Question: I have an ASP.NET GridView which is populated from a SQL Server database. This is working fine. My code behind is using C#.
One of the columns in the GridView contains a JQuery Progress bar and another contains a number of responses. Please see the image below:

How can I go about getting each value for the column and show this value in each rows corresponding JQuery Progress bar?
My JQuery progress bar is currently static and it generated like so:
'''
<asp:DataList runat="server" id="listResponses" DataKeyField="QuestionID" OnItemDataBound="listResponses_ItemDataBound" Width="100%">
<ItemTemplate>
<div class="question_header">
<p><strong><asp:Label ID="lblOrder" runat="server" Text='<%# Container.ItemIndex + 1 %>'></asp:Label>. <%# DataBinder.Eval(Container.DataItem, "QuestionText") %></strong></p>
</div> <!-- end question_header -->
<asp:GridView runat="server" ID="gridResponses" DataKeyNames="AnswerID" AutoGenerateColumns="False" CssClass="responses" AlternatingRowStyle-BackColor="#f3f4f8">
<Columns>
<asp:BoundField DataField="AnswerTitle" ItemStyle-Width="250px"></asp:BoundField>
<asp:TemplateField>
<ItemTemplate>
<div class="pbcontainer">
<div class="progressbar"></div>
</div>
</ItemTemplate>
</asp:TemplateField>
<asp:BoundField DataField="Responses" HeaderText="Response Count" HeaderStyle-Width="100px" />
</Columns>
</asp:GridView>
</ItemTemplate>
</asp:DataList>
'''
Using the following script provided on the JQuery UI website:
'''
$(function () {
// Progressbar
$(".progressbar").progressbar({
value: 40
});
//hover states on the static widgets
$('#dialog_link, ul#icons li').hover(
function () { $(this).addClass('ui-state-hover'); },
function () { $(this).removeClass('ui-state-hover'); }
);
});
'''
I am not sure where to being here so any help would be appreciated.
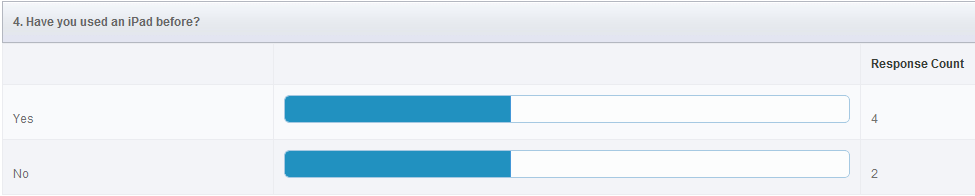
Answer: In your div that holds the progress bar, add a hidden field like so:
'''
<div class="pbcontainer">
<!-- This is the new line in markup. Replace NumOfResponses with your value field -->
<asp:HiddenField ID="hiddenValue" runat="server" Value='<%# Eval("NumOfResponses") %>' />
<div class="progressbar"></div>
</div
'''
Now each div that contains a progress bar also contains a hidden field with the value you need to update the progress bar with.
In jQuery you can set all progress bars inside the data list equal to their respective values. Example:
EDIT: (the following jQuery code was modified)
'''
$('.pbcontainer').each(function() {
// We assume that there is only 1 hidden field under 'pbcontainer'
var valueFromHiddenField = $('input[type=hidden]', this).val();
$('.progressbar', this).progressbar({ value: parseInt(valueFromHiddenField) });
});
'''
ALL these were just from the top of my head without any real code verification..
But this will be the IDEA:
1. Get the value from ASP.NET into a hidden field near the progress bars in each row
2. Update each progress bar in jQuery with the value in HTML hidden field.
Hope this helps